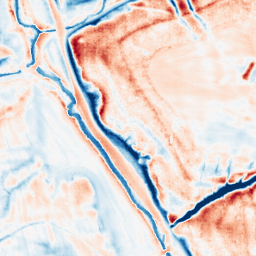
Category: classical
Decomposition family: uniform
Decomposition parameters: size: 20
Upsampling method: sinc_blackman
Upsampling parameters: scale: 8
kernel_size: 16
Upsampling scale: 8